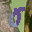
Label: 0